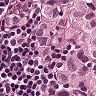
Metastatic tissue present: yes